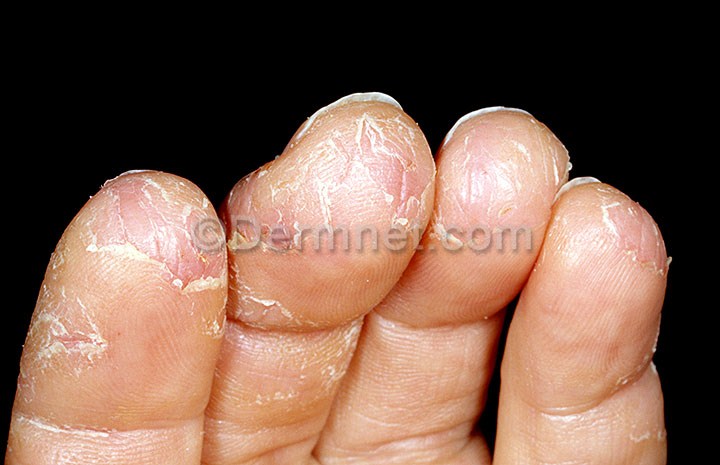
Disease: Nail Fungus and other Nail Disease